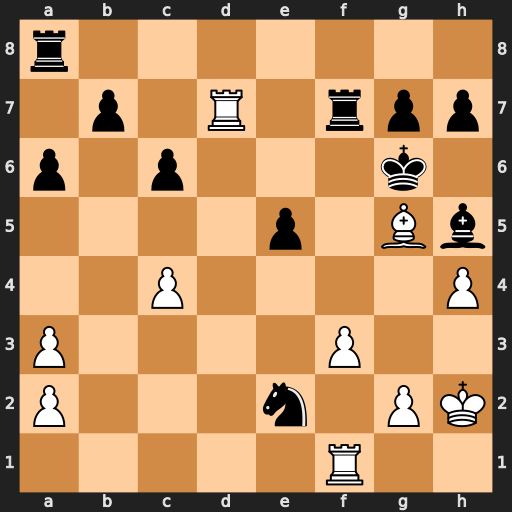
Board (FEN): r7/1p1R1rpp/p1p3k1/4p1Bb/2P4P/P4P2/P3n1PK/5R2
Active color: w
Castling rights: -
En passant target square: -
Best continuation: Rd6+ Rf6 Bxf6